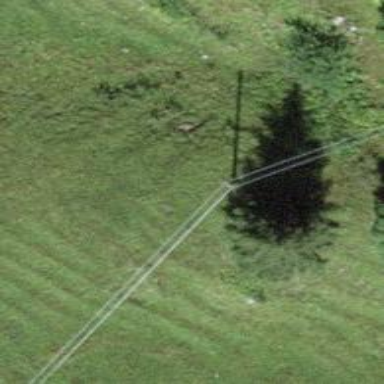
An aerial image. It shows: Minor power line.